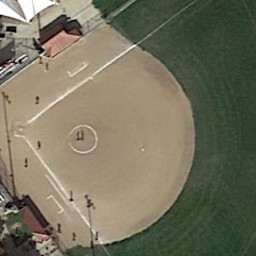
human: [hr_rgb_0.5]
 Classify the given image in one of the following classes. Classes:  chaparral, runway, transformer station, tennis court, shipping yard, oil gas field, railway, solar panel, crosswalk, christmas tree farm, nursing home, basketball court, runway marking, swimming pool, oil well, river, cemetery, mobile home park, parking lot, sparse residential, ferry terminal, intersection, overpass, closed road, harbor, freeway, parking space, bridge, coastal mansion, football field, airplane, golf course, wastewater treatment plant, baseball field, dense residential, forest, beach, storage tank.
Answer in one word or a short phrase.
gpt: baseball field